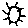
Label: sun